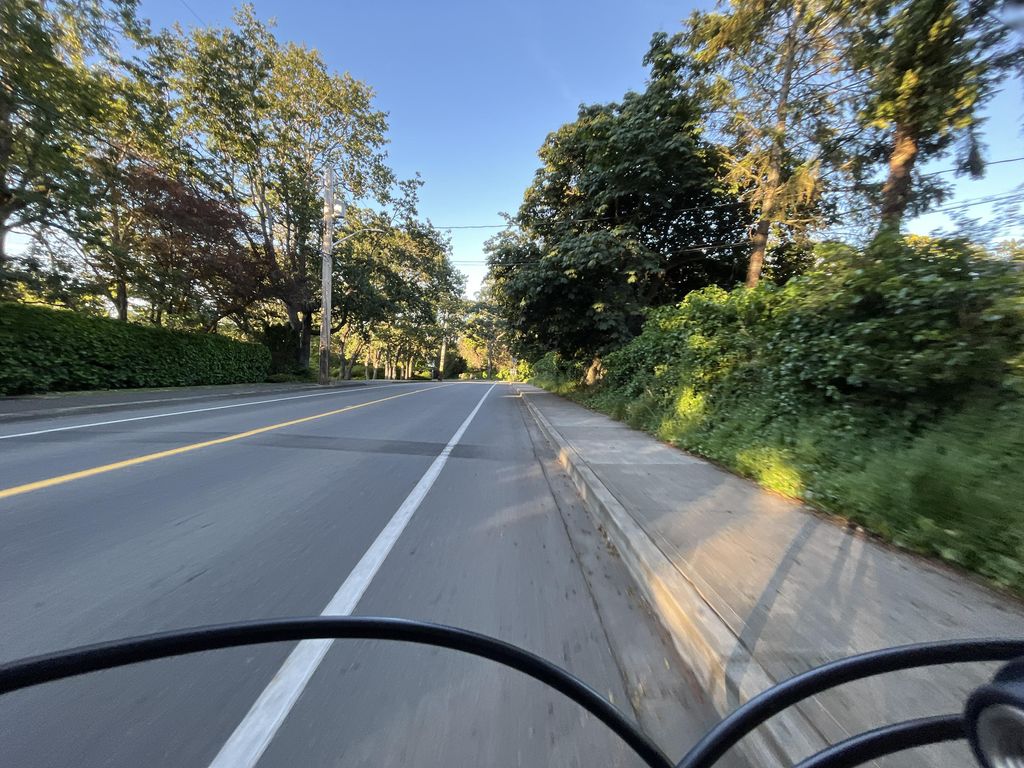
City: victoria